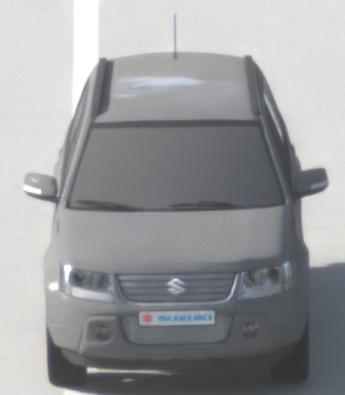
Make: Suzuki
Model: Grand Vitara
Detailed model: Gen. 1 JT
Model produced from: 2009
Model produced until: 2012
Doors: 5
Color: gray
Road condition: dry road
Daytime: morning or afternoon
Contrast: low contrast